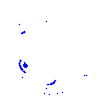
Particle: proton